Question: How would I go about making this 'UIButton' slowly disappear from the view? The animation I'm looking for would make the button look like its widthrawing downward. Should I use 'Core Animation'? I'm rather new to iPhone development, but this seems like something that should be doable

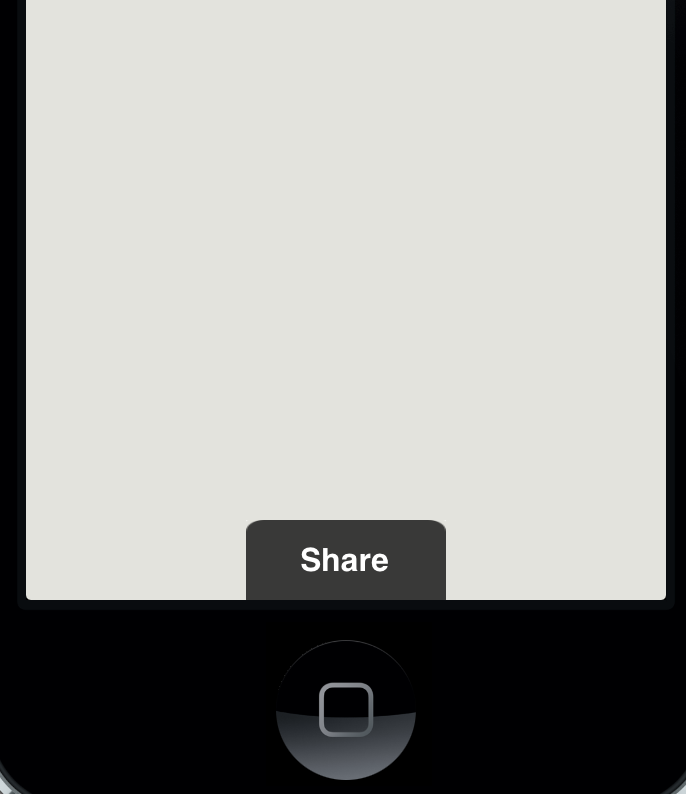
Answer: Seems like you just want to animate the changing of the frame (or precisely, the center position) simply by using UIView's class method 'animateWithDuration:animations:'
'''
[UIView animateWithDuration:<some duration> animations:^{
myButton.center = (CGPoint){myButton.center.x, CGRectGetMaxY(self.view.frame) + (CGRectGetHeight(myButton.bounds)/2.0)};
}];
'''
CoreAnimation would be overkill for this simple operation.